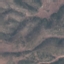
Land use / land cover class: HerbaceousVegetation